Interaction volume radius: 5 \u00c5
Interaction volume height: 40 \u00c5
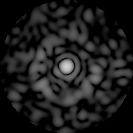
Disorder parameter: 0.803